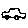
Label: car